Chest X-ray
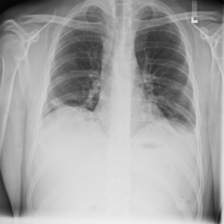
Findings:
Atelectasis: positive
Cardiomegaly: negative
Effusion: negative
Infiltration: negative
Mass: negative
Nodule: negative
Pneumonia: negative
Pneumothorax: negative
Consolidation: negative
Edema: negative
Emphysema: negative
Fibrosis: negative
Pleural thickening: negative
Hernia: negative